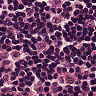
Metastatic tissue present: no